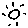
Label: sun